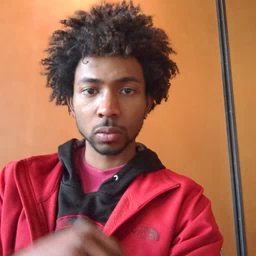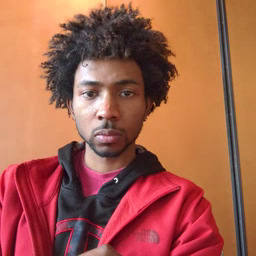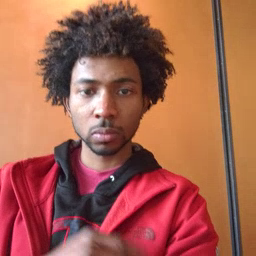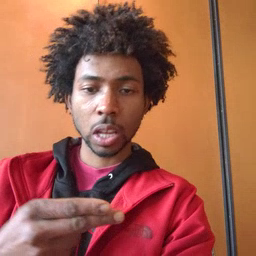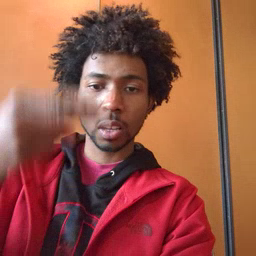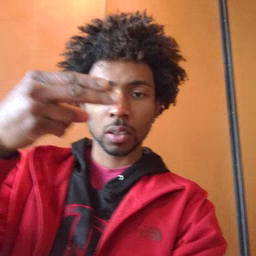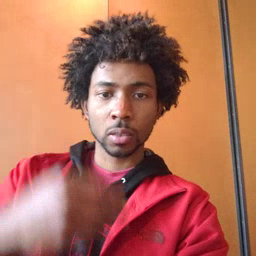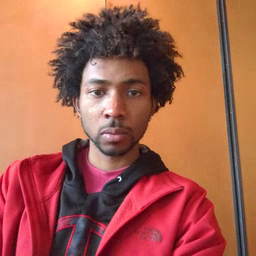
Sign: high